Question: i Have Report where i have 5 Groups Every Group is Depend on its upper group and display can be toggled by this report Item.Like Below Image

Now i have Parameter as User Role if i Pass NM then All Group has to Show. if i pass RM then start Visibility from RM. the Problem is if i Pass RM then only Headers are Showing not the Data becasue its Toggle Visibility is Depend on NM which is now not visible.
Please Reply
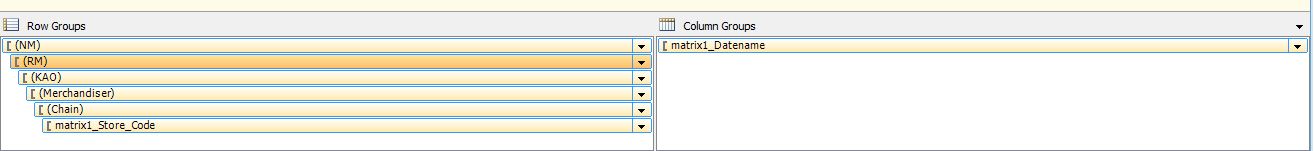
Answer: Please don't waste time because Toggle visibility can not be set dynamically.
Please create different report for different login.